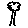
Label: tree